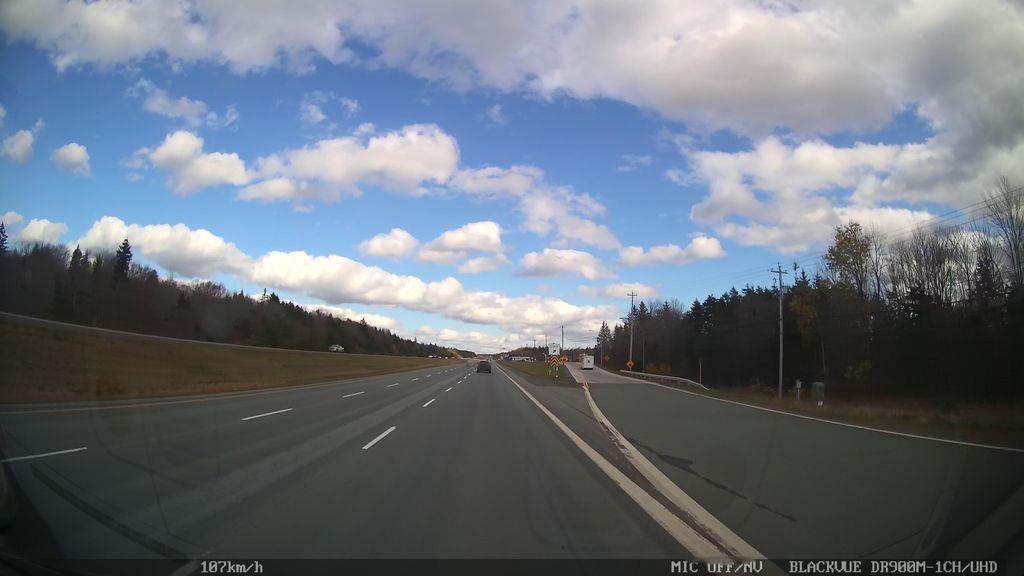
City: halifax